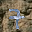
Label: 7